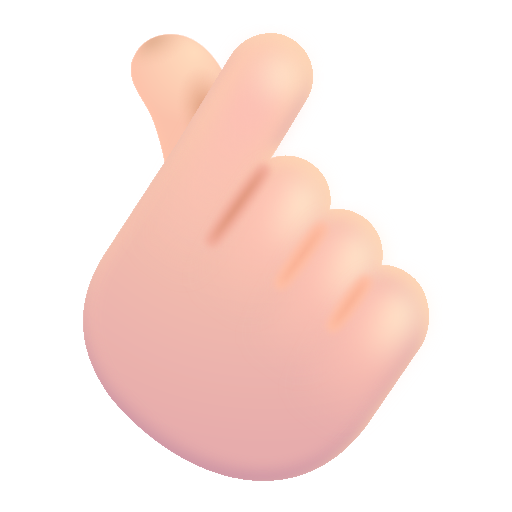
hand with index finger and thumb crossed color light